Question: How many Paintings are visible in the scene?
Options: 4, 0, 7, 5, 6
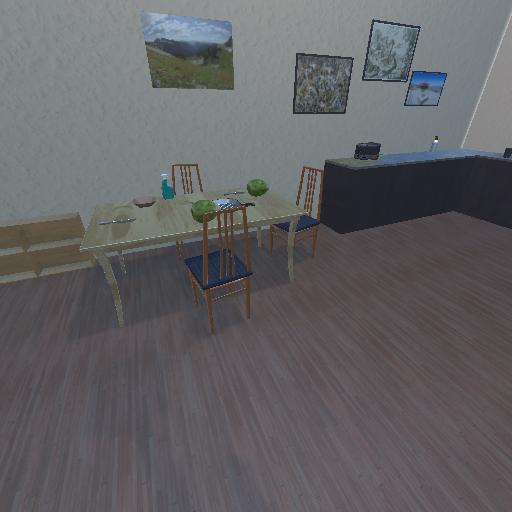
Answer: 4